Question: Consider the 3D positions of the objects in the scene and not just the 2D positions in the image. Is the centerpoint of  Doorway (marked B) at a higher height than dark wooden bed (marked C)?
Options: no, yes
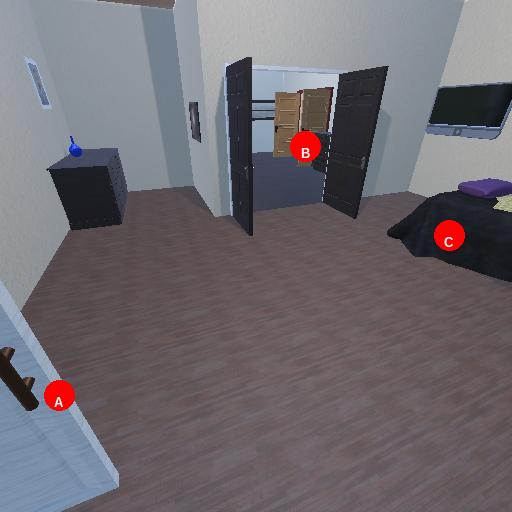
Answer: no